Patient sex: F
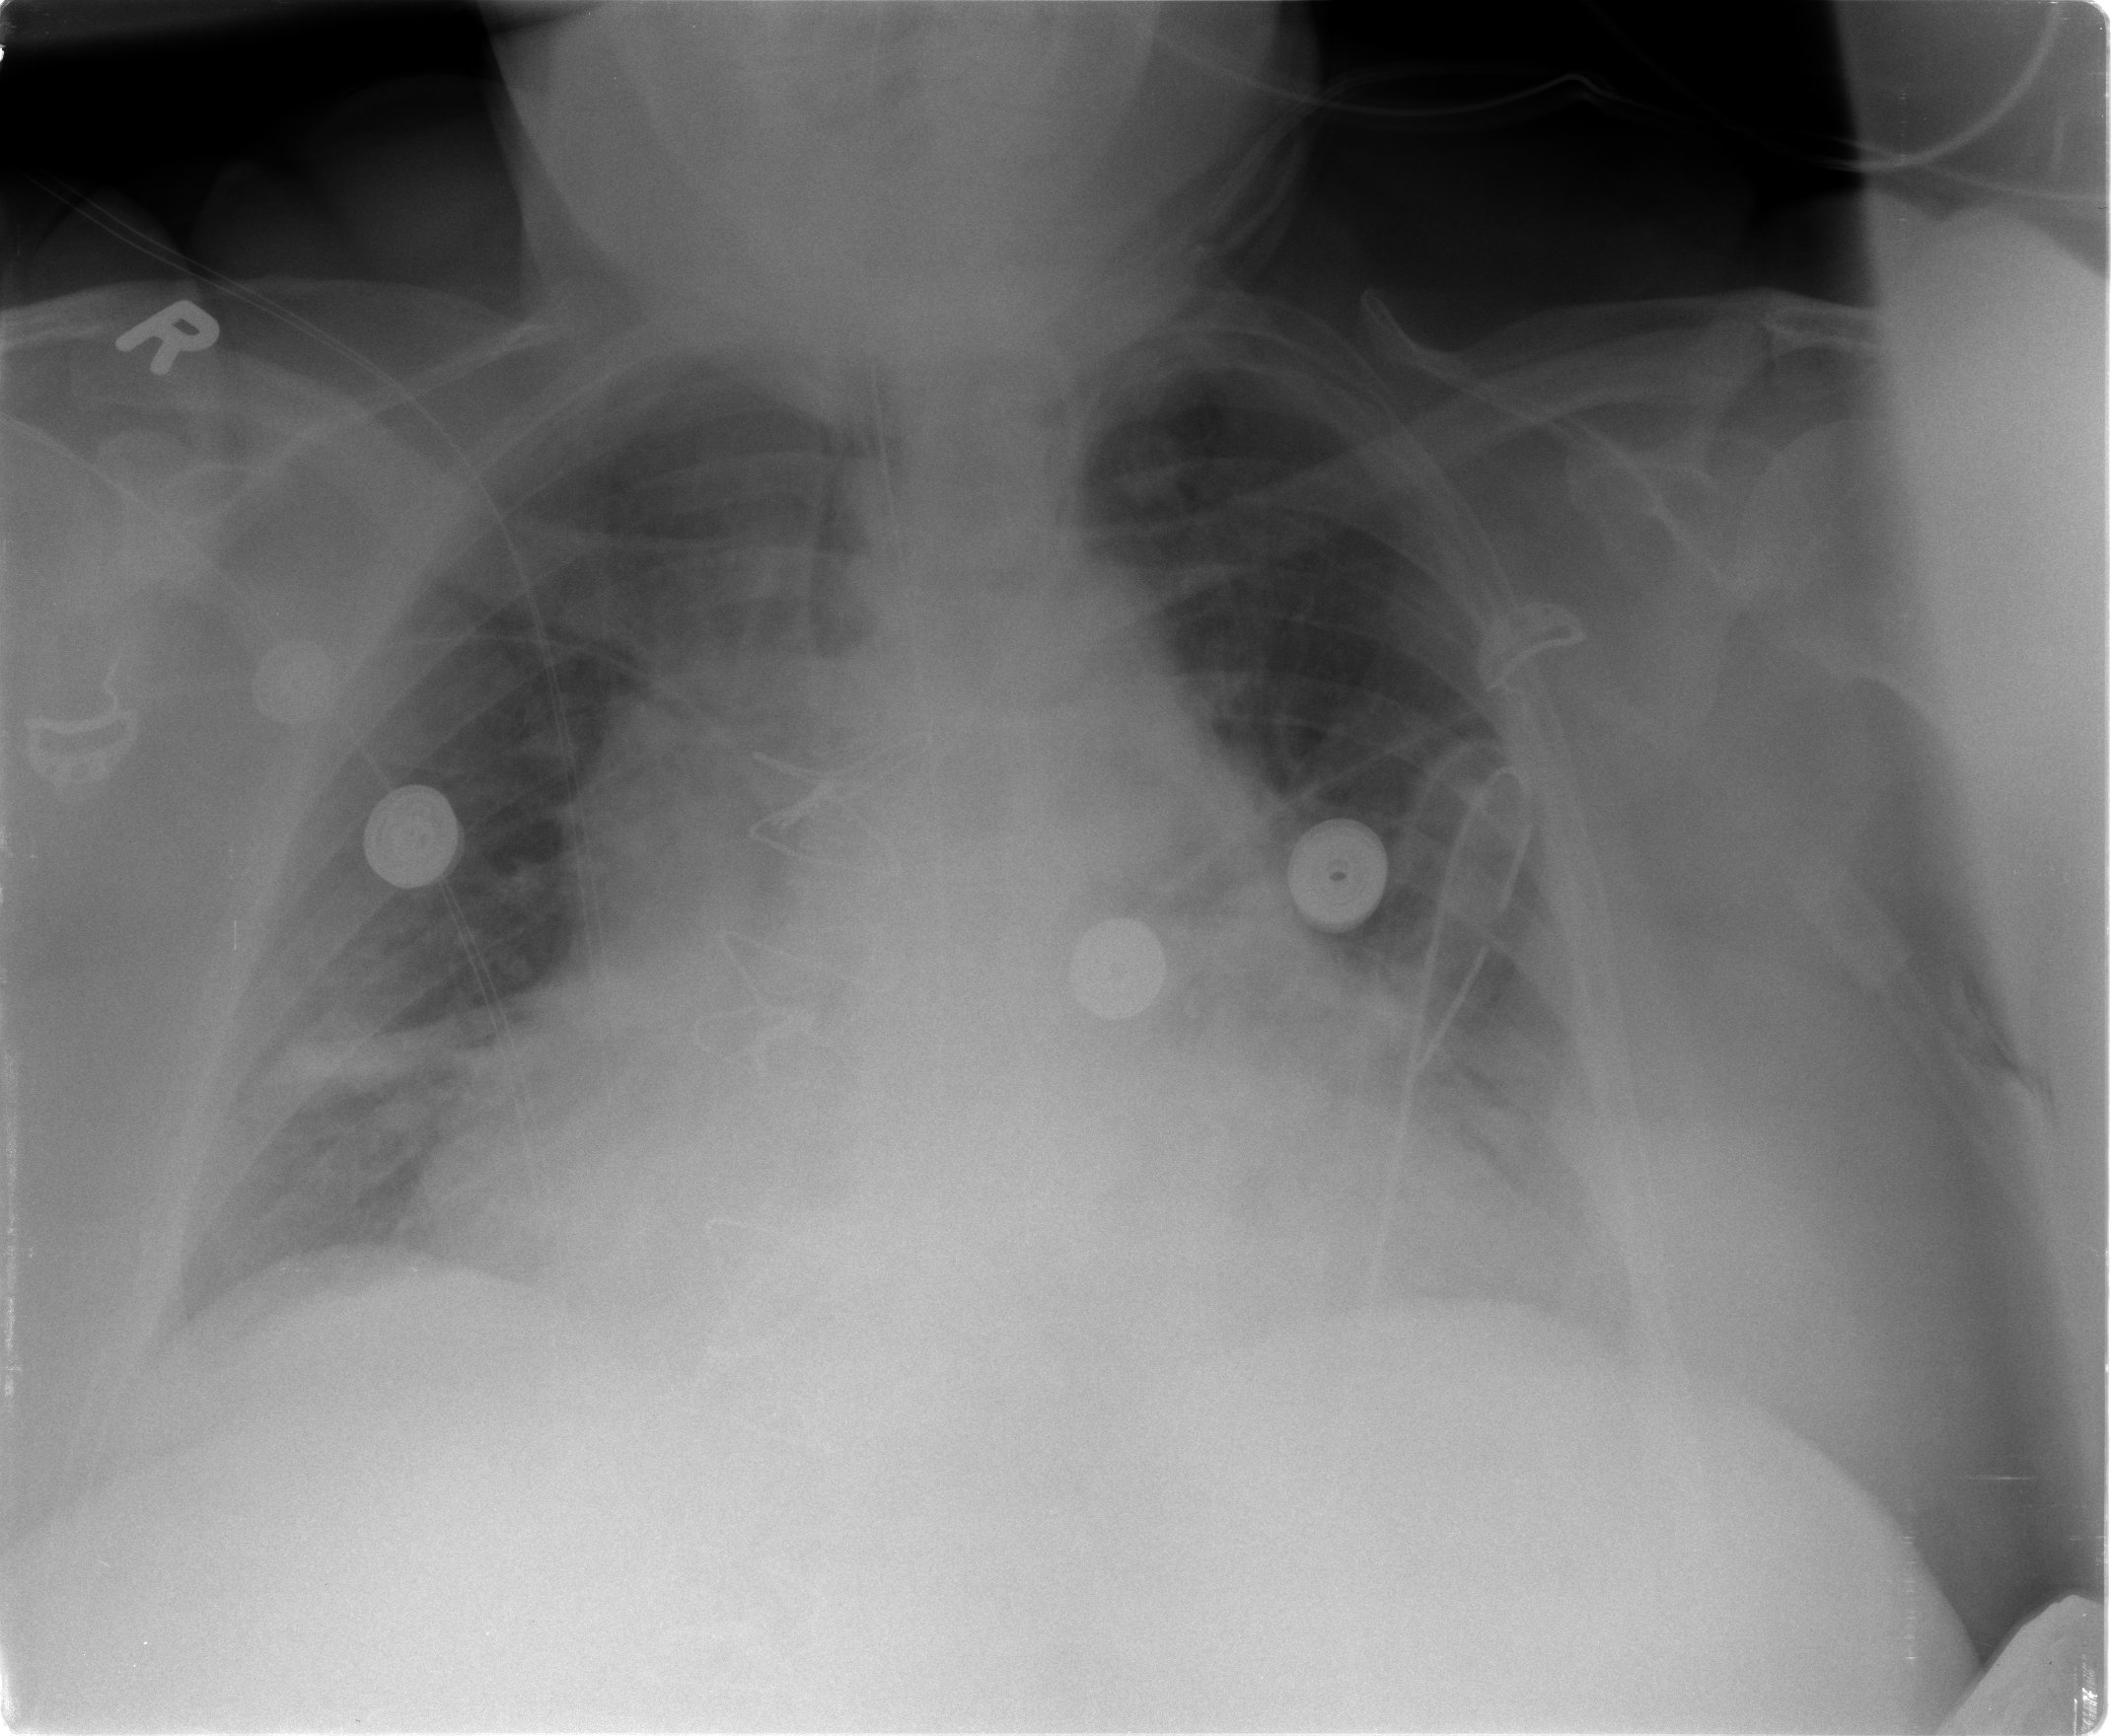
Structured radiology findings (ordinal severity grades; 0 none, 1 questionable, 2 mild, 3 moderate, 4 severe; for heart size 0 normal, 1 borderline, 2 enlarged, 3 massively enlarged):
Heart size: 3
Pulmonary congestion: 2
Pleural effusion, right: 0
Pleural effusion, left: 2
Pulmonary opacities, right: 0
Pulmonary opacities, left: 0
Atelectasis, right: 2
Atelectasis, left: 2